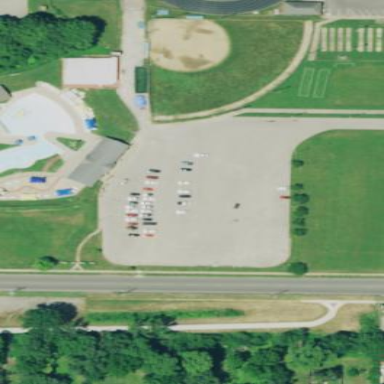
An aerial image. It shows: Parking area with surface.